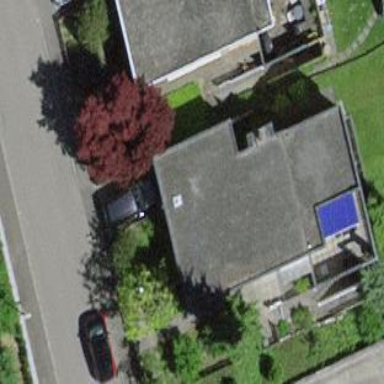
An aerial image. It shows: Simple house.